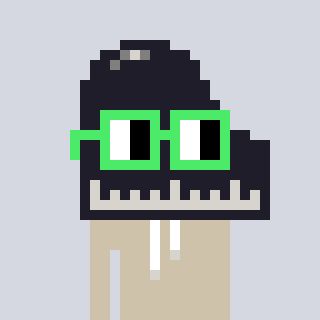
a pixel art character with square light green glasses, a piano-shaped head and a bege-colored body on a cool background